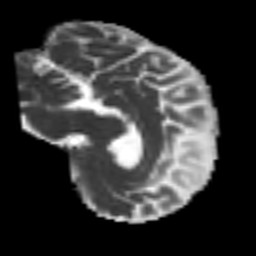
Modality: MD
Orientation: sagittal
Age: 56
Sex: male
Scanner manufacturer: siemens
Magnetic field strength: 3 T
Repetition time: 4.987 s
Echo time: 0.0792 s